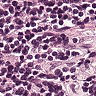
Metastatic tissue present: no